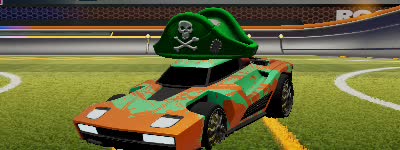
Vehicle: breakout